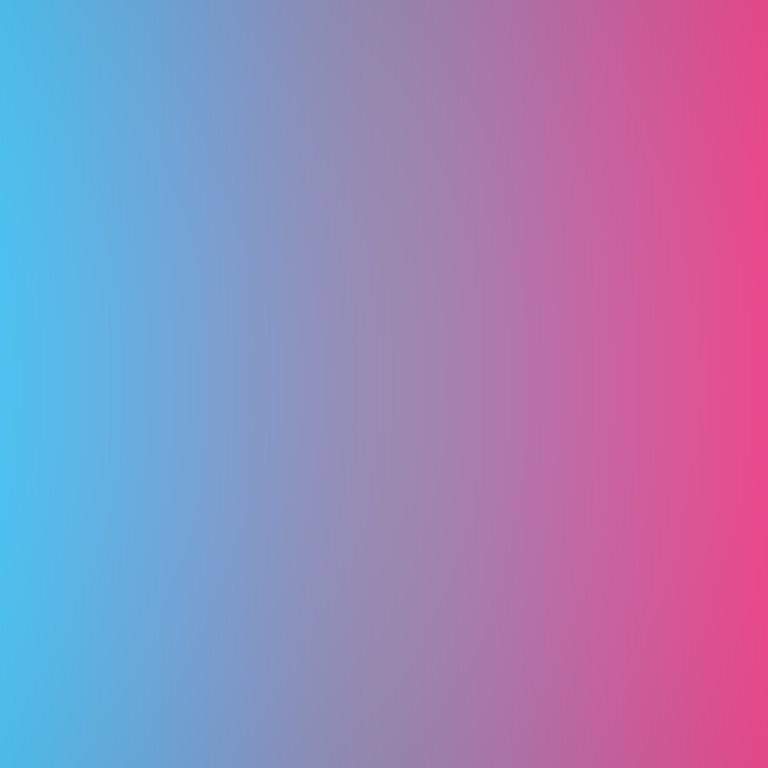
Abstract light effect, smooth gradient from soft blue to gentle pink, calm atmosphere, diffuse light, no room, no furniture, no objects.